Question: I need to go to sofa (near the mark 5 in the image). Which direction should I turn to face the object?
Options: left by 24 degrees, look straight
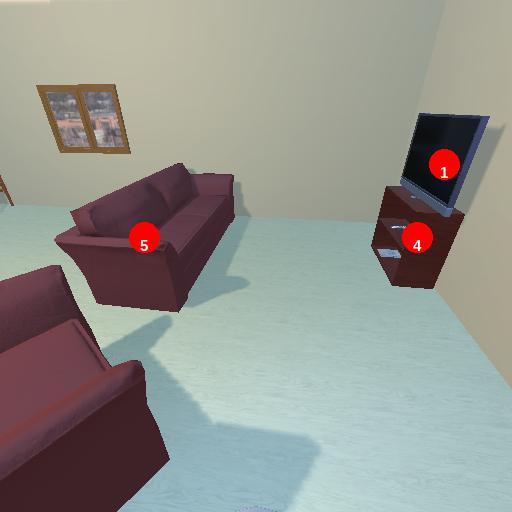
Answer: left by 24 degrees